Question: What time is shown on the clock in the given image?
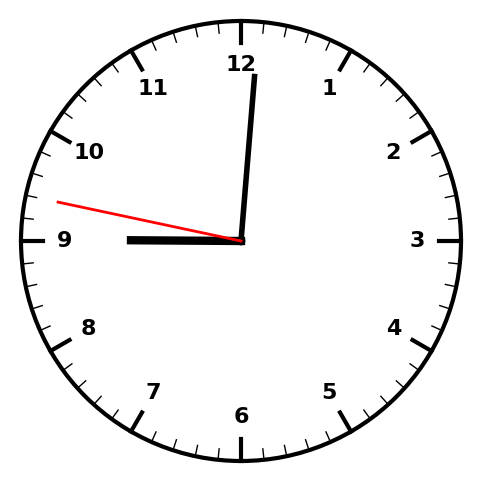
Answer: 09:00:47